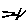
Label: line